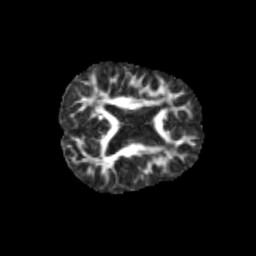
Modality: FA
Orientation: axial
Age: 11
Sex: male
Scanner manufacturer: siemens
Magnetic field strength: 3 T
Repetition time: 3.8 s
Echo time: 0.07 s